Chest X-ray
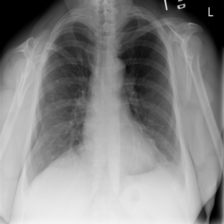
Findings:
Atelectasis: negative
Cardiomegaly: negative
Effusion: negative
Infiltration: negative
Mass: negative
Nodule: negative
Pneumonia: negative
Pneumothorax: negative
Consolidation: negative
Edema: negative
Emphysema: negative
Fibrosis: negative
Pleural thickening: negative
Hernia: negative